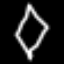
Label: diamond